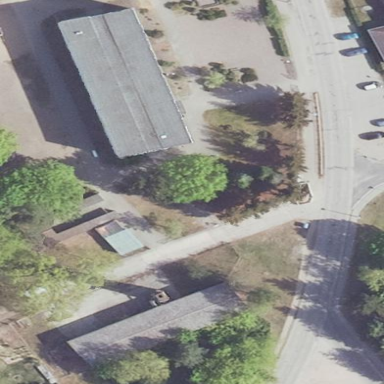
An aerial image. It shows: School building.